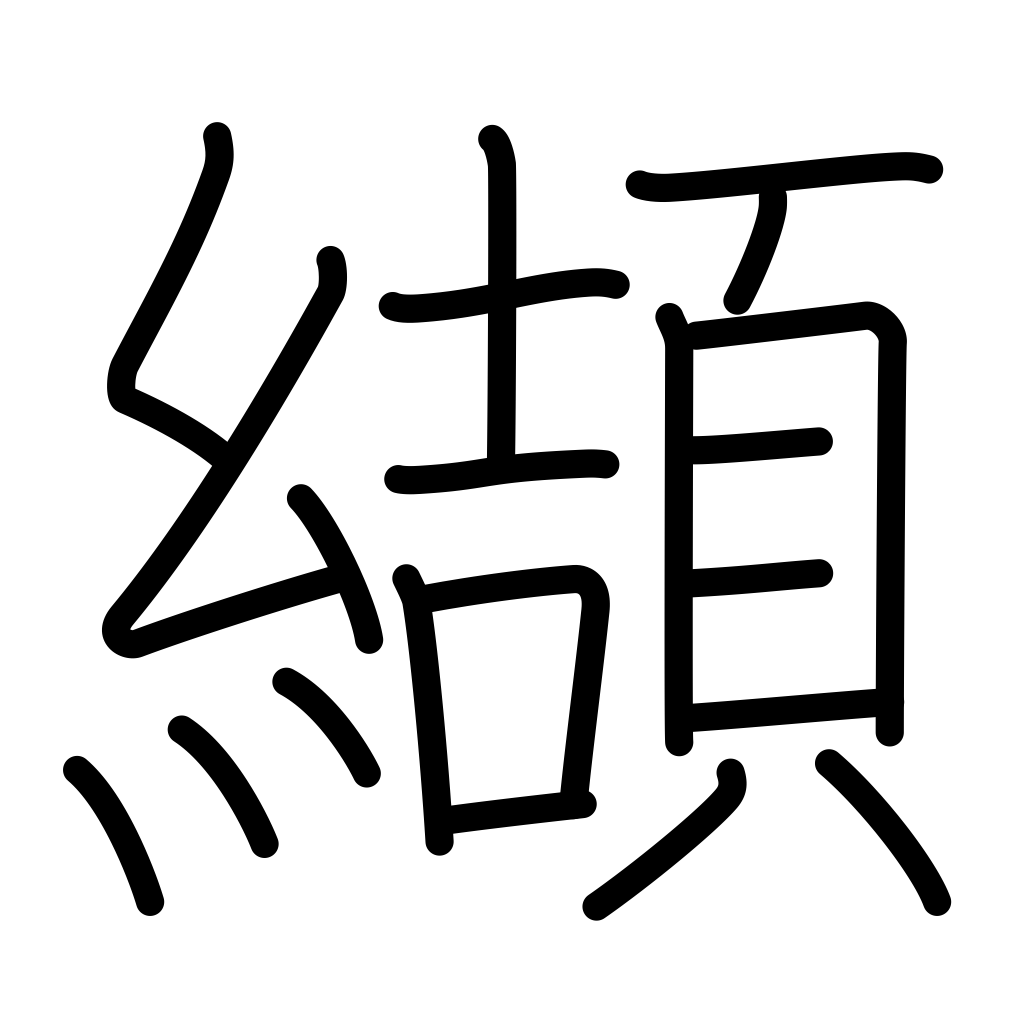
Meaning: tie-dyeing, purblind